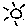
Label: sun